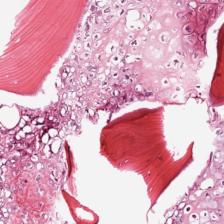
Label: Non-Tumor